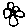
Label: flower